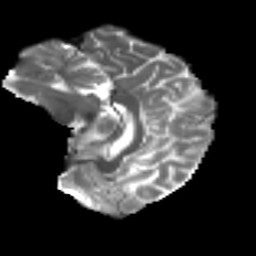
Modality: T2w
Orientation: sagittal
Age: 37
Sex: male
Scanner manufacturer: ge
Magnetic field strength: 3 T
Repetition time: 7.8 s
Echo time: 0.0614 s